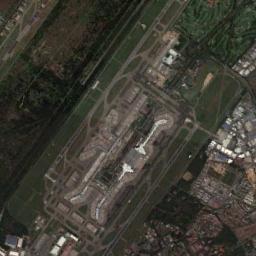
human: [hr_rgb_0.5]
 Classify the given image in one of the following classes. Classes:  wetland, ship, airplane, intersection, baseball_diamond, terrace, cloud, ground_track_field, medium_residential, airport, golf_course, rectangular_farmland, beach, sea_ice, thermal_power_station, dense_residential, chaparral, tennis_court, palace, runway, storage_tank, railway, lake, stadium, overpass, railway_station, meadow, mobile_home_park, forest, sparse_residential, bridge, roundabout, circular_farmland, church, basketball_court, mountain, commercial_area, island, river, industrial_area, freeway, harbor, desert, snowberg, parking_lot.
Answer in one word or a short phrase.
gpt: airport